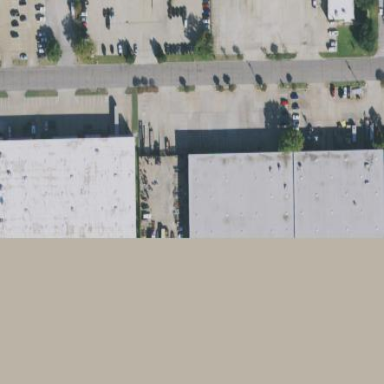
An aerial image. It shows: Warehouse building.